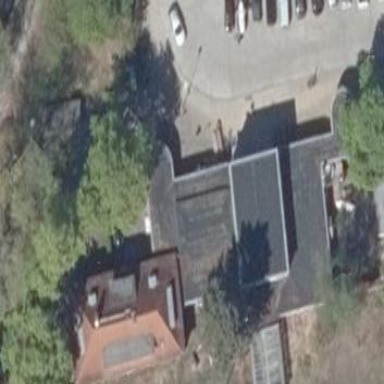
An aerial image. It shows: Flat-roofed commercial building that used to be restaurant.